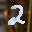
Label: 2